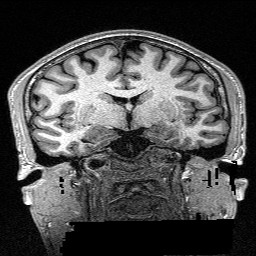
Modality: T1w
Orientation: sagittal
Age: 22
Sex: male